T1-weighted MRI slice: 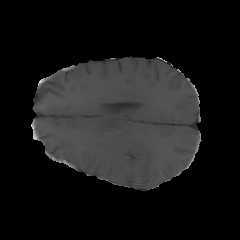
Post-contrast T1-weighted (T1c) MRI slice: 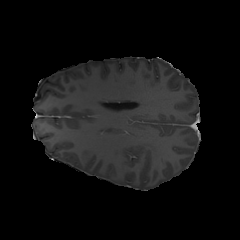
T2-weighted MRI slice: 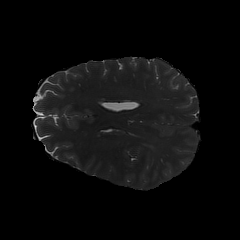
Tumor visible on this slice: yes